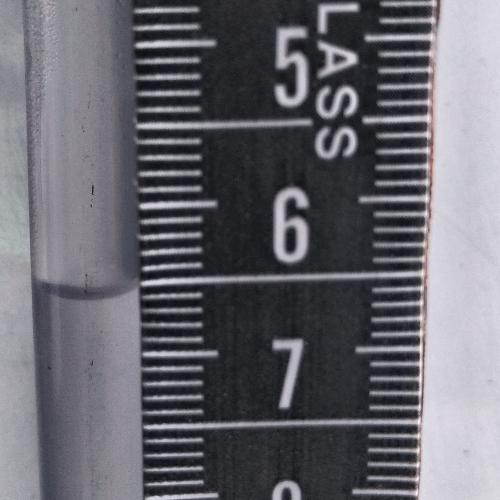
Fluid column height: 6.6 cm